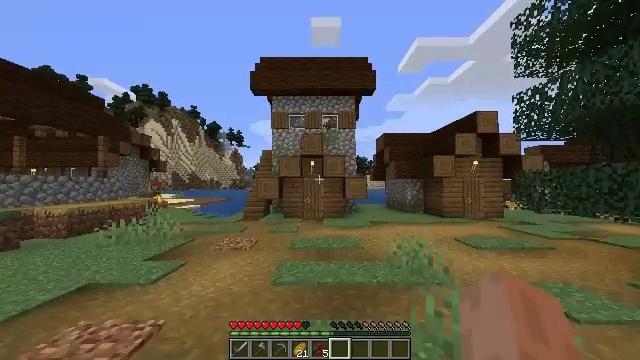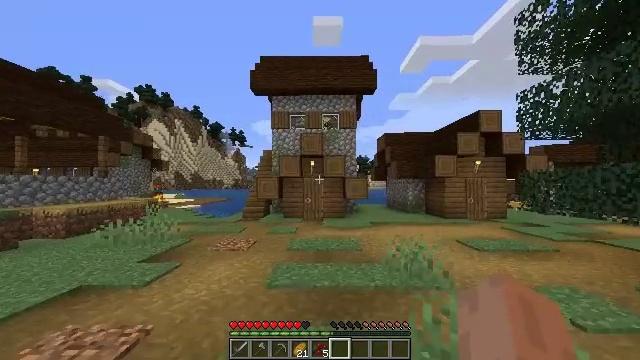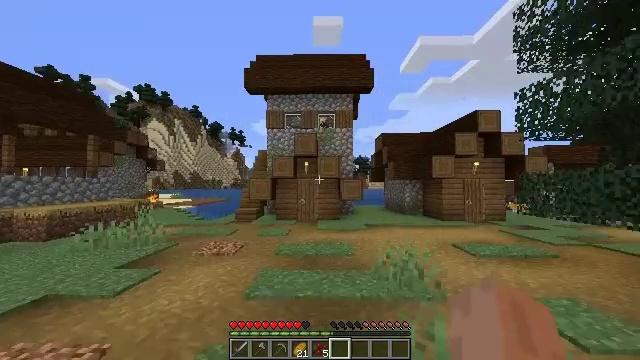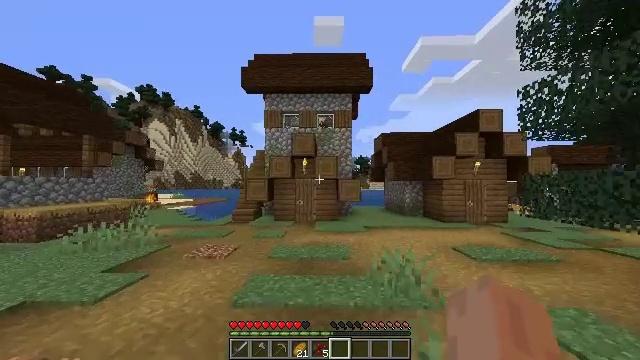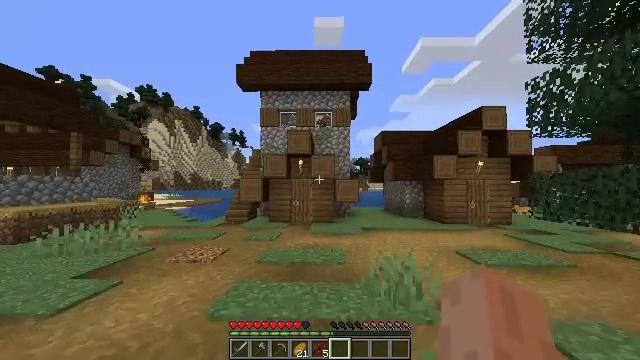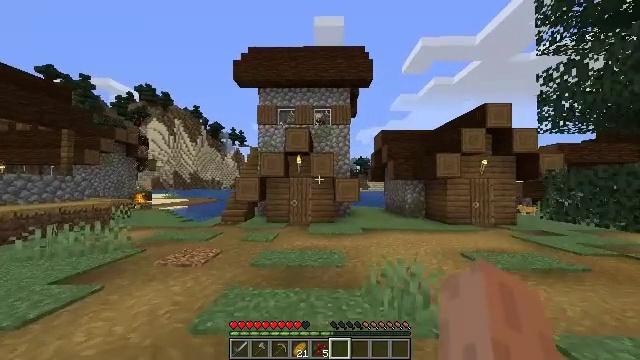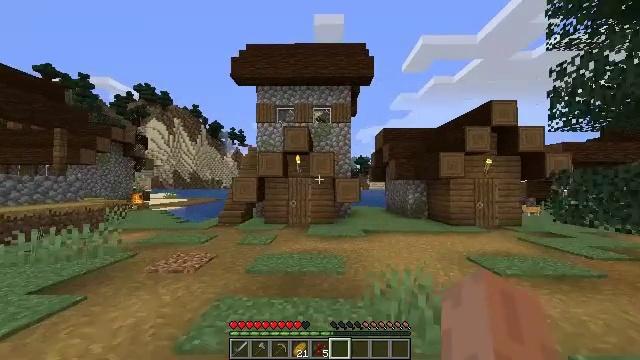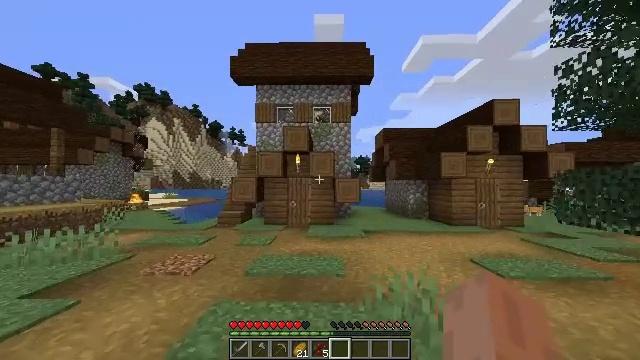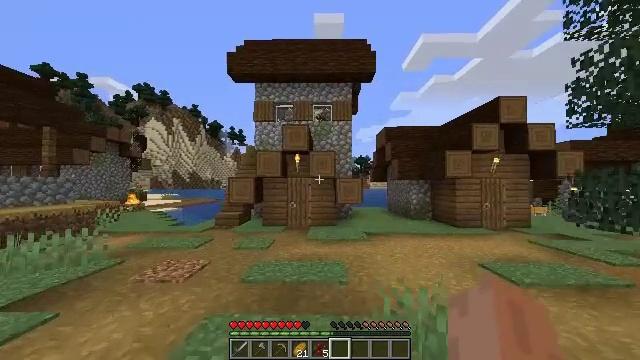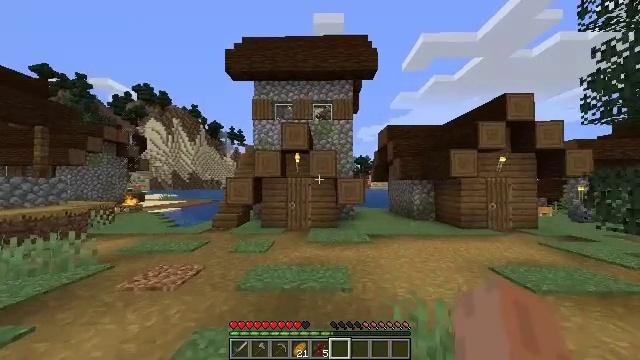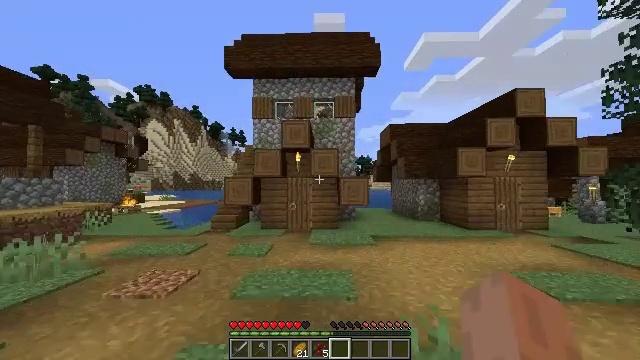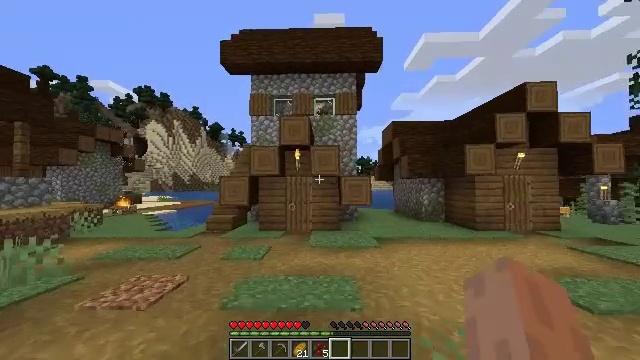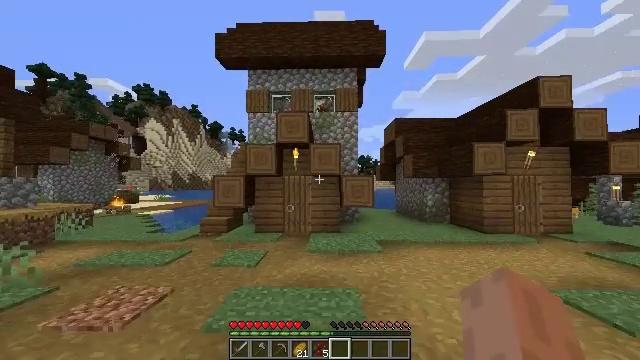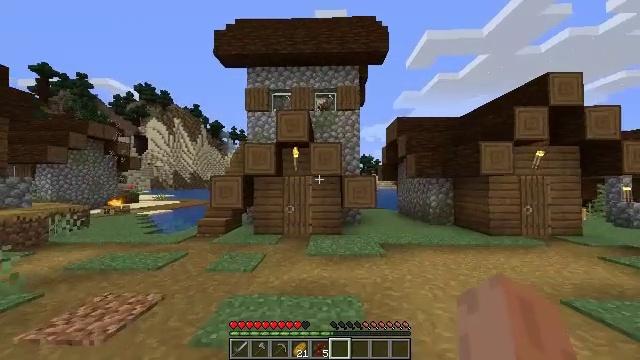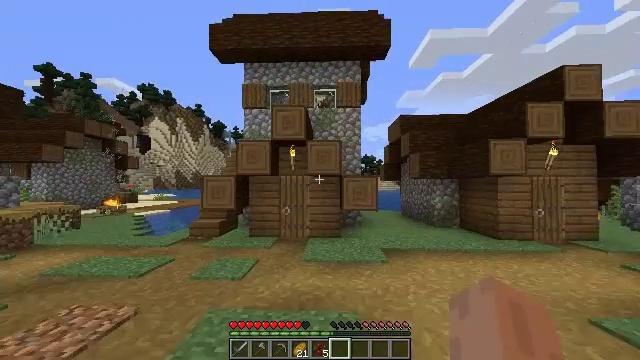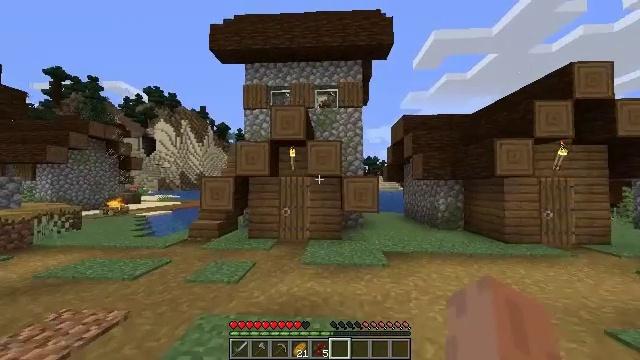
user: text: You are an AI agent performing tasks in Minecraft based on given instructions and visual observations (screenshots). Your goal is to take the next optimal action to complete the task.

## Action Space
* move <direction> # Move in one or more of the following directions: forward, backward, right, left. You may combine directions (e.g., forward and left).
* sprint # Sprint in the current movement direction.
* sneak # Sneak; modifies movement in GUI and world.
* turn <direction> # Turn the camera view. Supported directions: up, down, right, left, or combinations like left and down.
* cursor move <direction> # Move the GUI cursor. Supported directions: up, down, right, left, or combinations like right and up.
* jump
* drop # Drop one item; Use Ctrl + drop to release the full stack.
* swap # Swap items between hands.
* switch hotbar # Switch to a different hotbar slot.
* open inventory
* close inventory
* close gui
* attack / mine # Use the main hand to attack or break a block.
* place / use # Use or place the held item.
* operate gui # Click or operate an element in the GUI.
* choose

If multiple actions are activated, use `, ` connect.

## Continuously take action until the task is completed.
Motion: motion action
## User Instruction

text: Hold left button to gather the purple bed.
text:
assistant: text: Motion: move forward and move right
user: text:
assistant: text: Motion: move forward and move right
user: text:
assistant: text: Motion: move forward
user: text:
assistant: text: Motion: move forward
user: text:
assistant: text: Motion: move forward
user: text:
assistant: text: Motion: move forward
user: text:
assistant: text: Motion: move forward
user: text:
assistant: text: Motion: move forward
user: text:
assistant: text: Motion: move forward
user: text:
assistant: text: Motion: move forward
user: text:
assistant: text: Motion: move forward
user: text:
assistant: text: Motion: move forward
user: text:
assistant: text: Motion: move forward
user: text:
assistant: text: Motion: move forward and move right
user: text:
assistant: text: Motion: move forward and move right
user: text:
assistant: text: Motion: move forward and move right, turn left
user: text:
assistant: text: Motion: move forward and move right
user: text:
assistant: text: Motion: move forward and move right, turn left
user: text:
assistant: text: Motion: move forward and move right
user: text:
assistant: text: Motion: move forward and move right
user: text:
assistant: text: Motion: no_op
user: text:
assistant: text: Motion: no_op
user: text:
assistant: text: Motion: no_op
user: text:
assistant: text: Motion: no_op
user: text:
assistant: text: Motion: no_op
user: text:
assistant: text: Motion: no_op
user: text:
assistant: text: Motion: no_op
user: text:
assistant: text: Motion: move forward
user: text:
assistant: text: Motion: move forward
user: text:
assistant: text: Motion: move forward